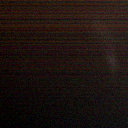
Screen state: off